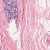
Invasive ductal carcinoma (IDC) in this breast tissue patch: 0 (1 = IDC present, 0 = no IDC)